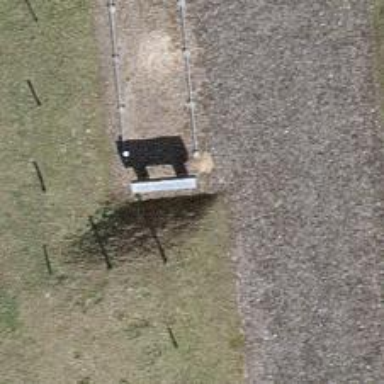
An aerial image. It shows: Retaining wall.